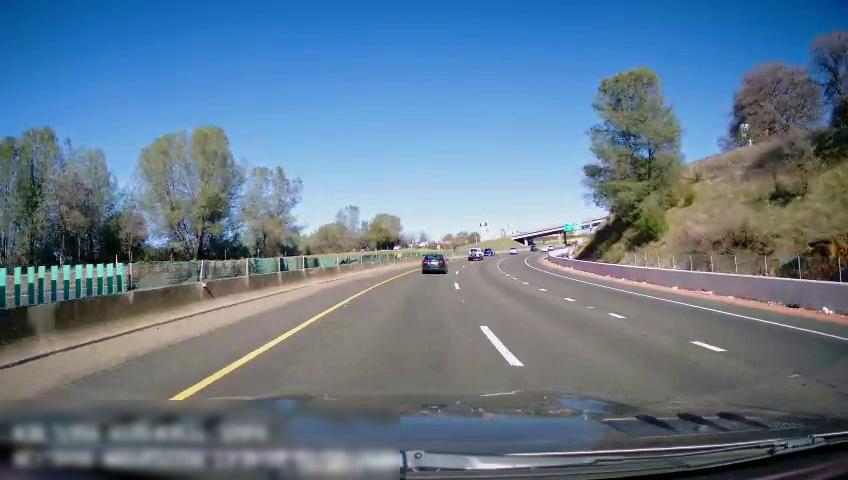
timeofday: Day
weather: Sunny
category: Drivable Space
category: Vehicles | Car
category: Vehicles | SUV
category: Vehicles | SUV
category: Vehicles | SUV
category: Lanes | Current Lane
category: Lanes | Current Lane
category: Lanes | Alternate Lane
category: Lanes | Alternate Lane
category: Traffic | Signs